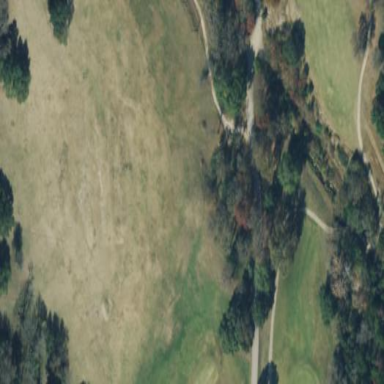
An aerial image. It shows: Grassy area designated as driving range for golf.